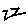
Label: zigzag